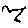
Label: bird